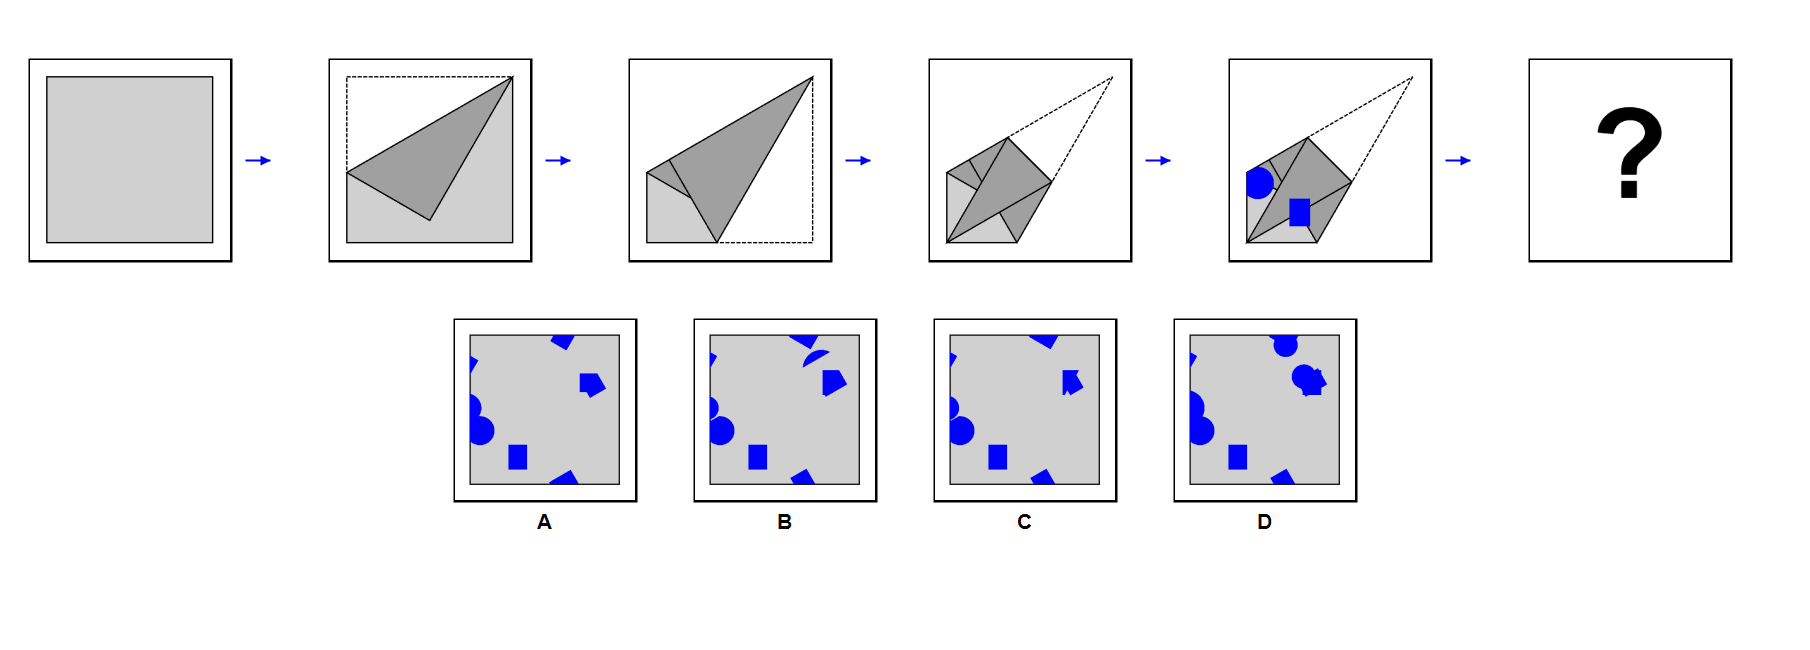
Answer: A